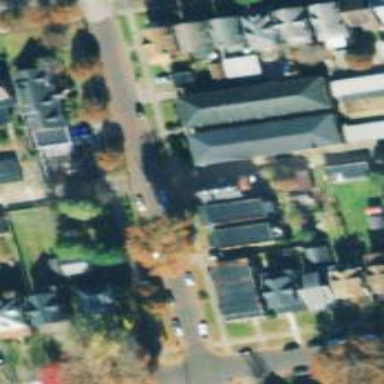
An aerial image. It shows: Alley classified as service road.